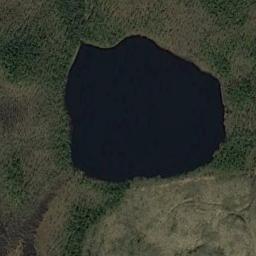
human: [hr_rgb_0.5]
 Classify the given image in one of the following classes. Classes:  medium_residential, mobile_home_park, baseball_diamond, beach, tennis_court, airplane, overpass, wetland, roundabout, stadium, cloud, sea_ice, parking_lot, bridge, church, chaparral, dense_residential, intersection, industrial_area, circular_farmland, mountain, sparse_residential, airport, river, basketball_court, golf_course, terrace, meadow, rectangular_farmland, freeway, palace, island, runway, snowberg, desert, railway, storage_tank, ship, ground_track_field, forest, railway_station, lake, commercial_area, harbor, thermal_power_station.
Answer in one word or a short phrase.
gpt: lake